RGB frame:
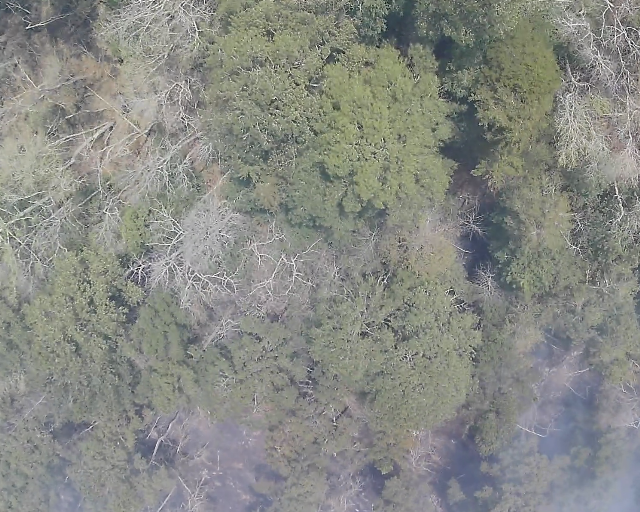
Thermal frame:
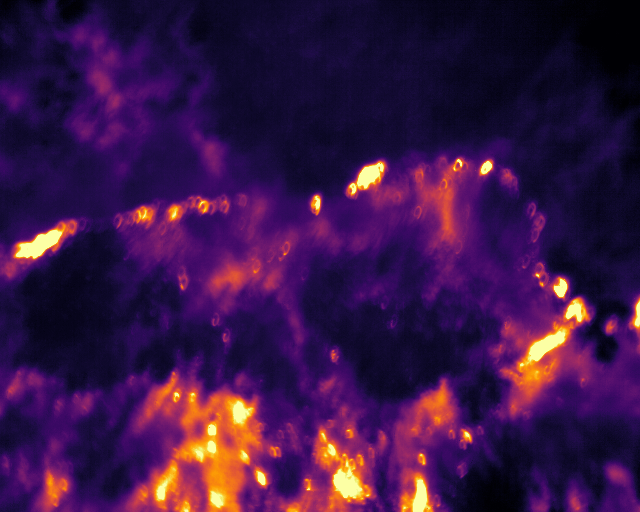
Captured: 2026-02-26 03:42:18
Pixels at or above 80 °C: 885 (fraction of frame: 0.002701)